Question: I want to use the PHP function <URL> to verify the signatures of different X.509 certificates.
I have all it needs (certificate, $data, $signature, $pub_key_id) except of the <URL> but which is stored in the certificate.

My simple question is: How can I extract signature algorithm from certificates?
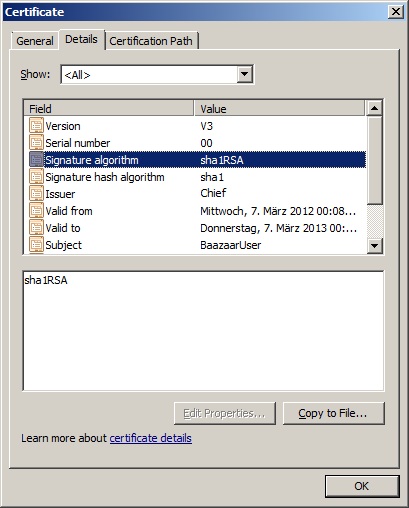
Answer: Look at this <URL>, you can do it similar, try this:
'''
private function GetCertSignatureAlgorithm($certSignatureBinary, $pubKeyResourceId)
{
if(false === openssl_public_decrypt($certSignatureBinary, $sigString, $pubKeyResourceId))
{
return false;
}
if (empty($sigString) ||
strlen($sigString) < 5)
{
return false;
}
if (ord($sigString[0]) !== 0x30 ||
ord($sigString[2]) !== 0x30 ||
ord($sigString[4]) !== 0x06)
{
return false;
}
$sigString = substr($sigString, 4);
$len = ord($sigString[1]);
$bytes = 0;
if ($len & 0x80)
{
$bytes = ($len & 0x7f);
$len = 0;
for ($i = 0; $i < $bytes; $i++)
{
$len = ($len << 8) | ord($sigString[$i + 2]);
}
}
$oidData = substr($sigString, 2 + $bytes, $len);
$hashOid = floor(ord($oidData[0]) / 40) . '.' . ord($oidData[0]) % 40;
$value = 0;
for ($i = 1; $i < strlen($oidData); $i++)
{
$value = $value << 7;
$value = $value | (ord($oidData[$i]) & 0x7f);
if (!(ord($oidData[$i]) & 0x80))
{
$hashOid .= '.' . $value;
$value = 0;
}
}
//www.iana.org/assignments/hash-function-text-names/hash-function-text-names.xml
//www.php.net/manual/en/openssl.signature-algos.php
switch($hashOid)
{
case '1.2.840.113549.2.5': return 'md5';
case '1.3.14.3.2.26': return 'sha1';
case '2.16.840.1.101.3.4.2.1': return 'sha256';
case '2.16.840.1.101.3.4.2.2': return 'sha384';
case '2.16.840.1.101.3.4.2.3': return 'sha512';
//not secure = not accepted
//case '1.2.840.113549.2.2': //'md2';
//case '1.2.840.113549.2.4': //'md4';
//case '1.3.14.3.2.18': //'sha';
}
throw new Exception('CertSignatureAlgorithm not found');
}
'''